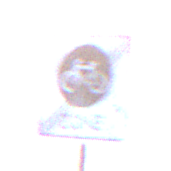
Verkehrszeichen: EndeFahrradzone
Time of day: SunriseSunset
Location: Outdoor (Urban)
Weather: Clear
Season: NotSpecified
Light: Natural